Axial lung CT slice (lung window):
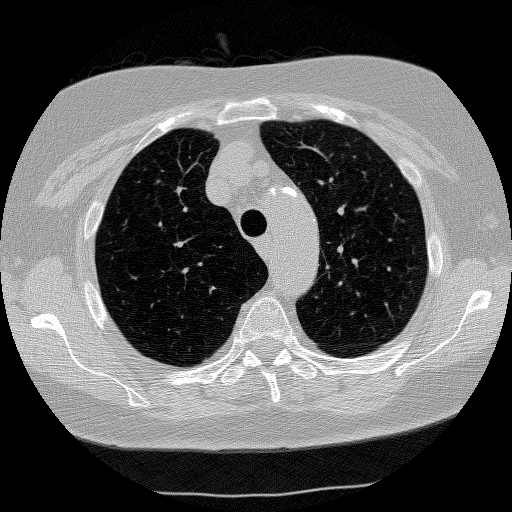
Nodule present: no